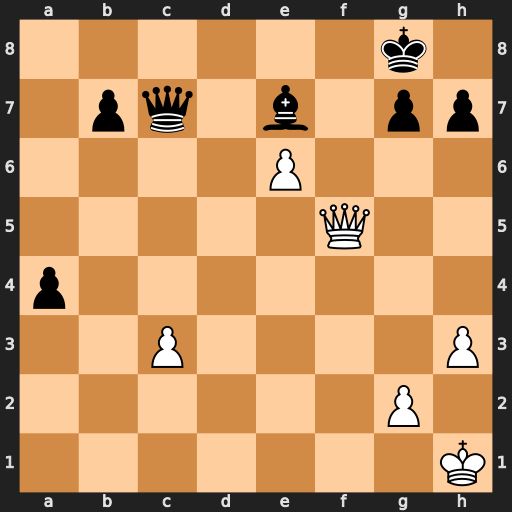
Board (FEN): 6k1/1pq1b1pp/4P3/5Q2/p7/2P4P/6P1/7K
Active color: w
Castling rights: -
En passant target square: -
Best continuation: Qf7+ Kh8 Qe8+ Bf8 Qxf8#